Field crop: maize
Growth stage: 2
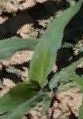
Species: maize